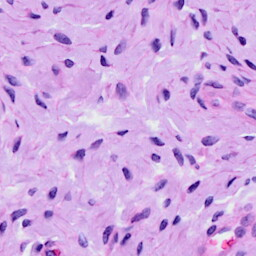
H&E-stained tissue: Cervix